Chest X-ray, PA view. Patient: 22 years old, sex M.
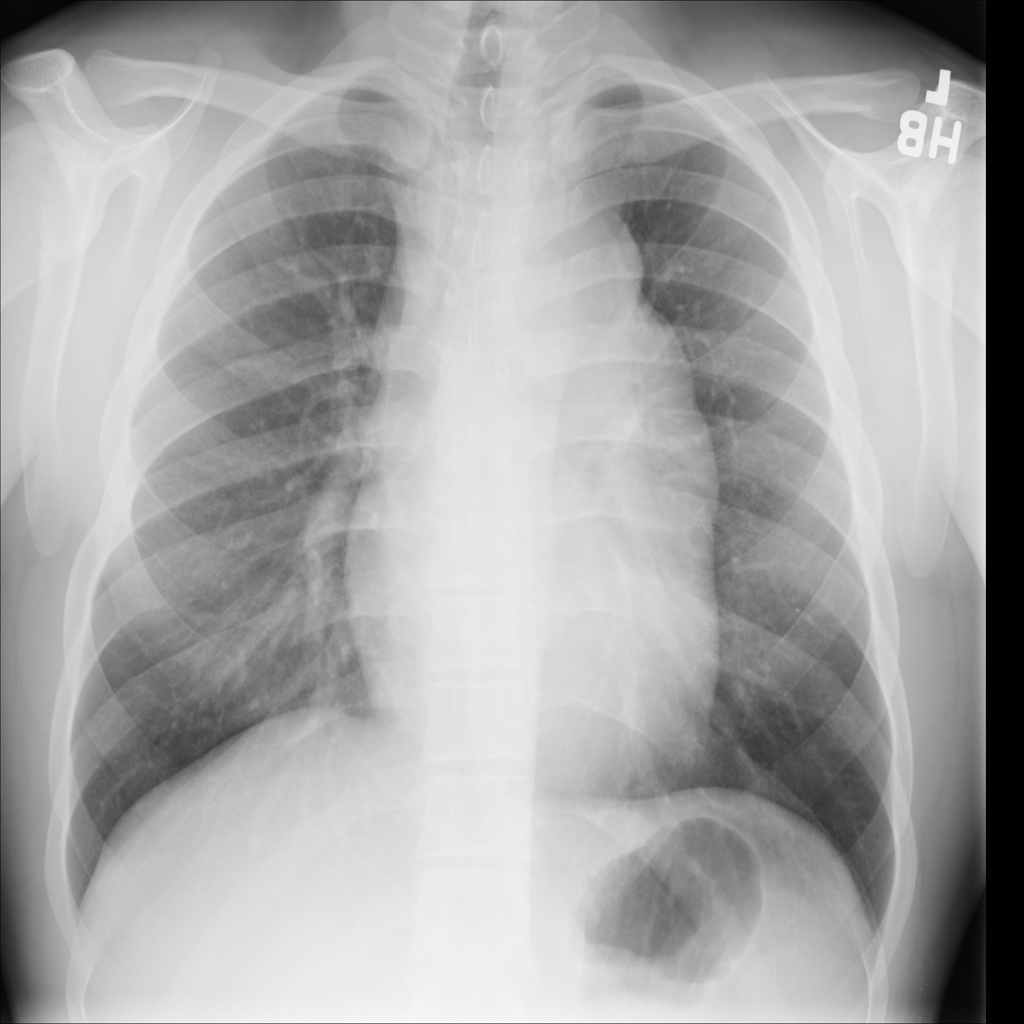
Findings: No Finding